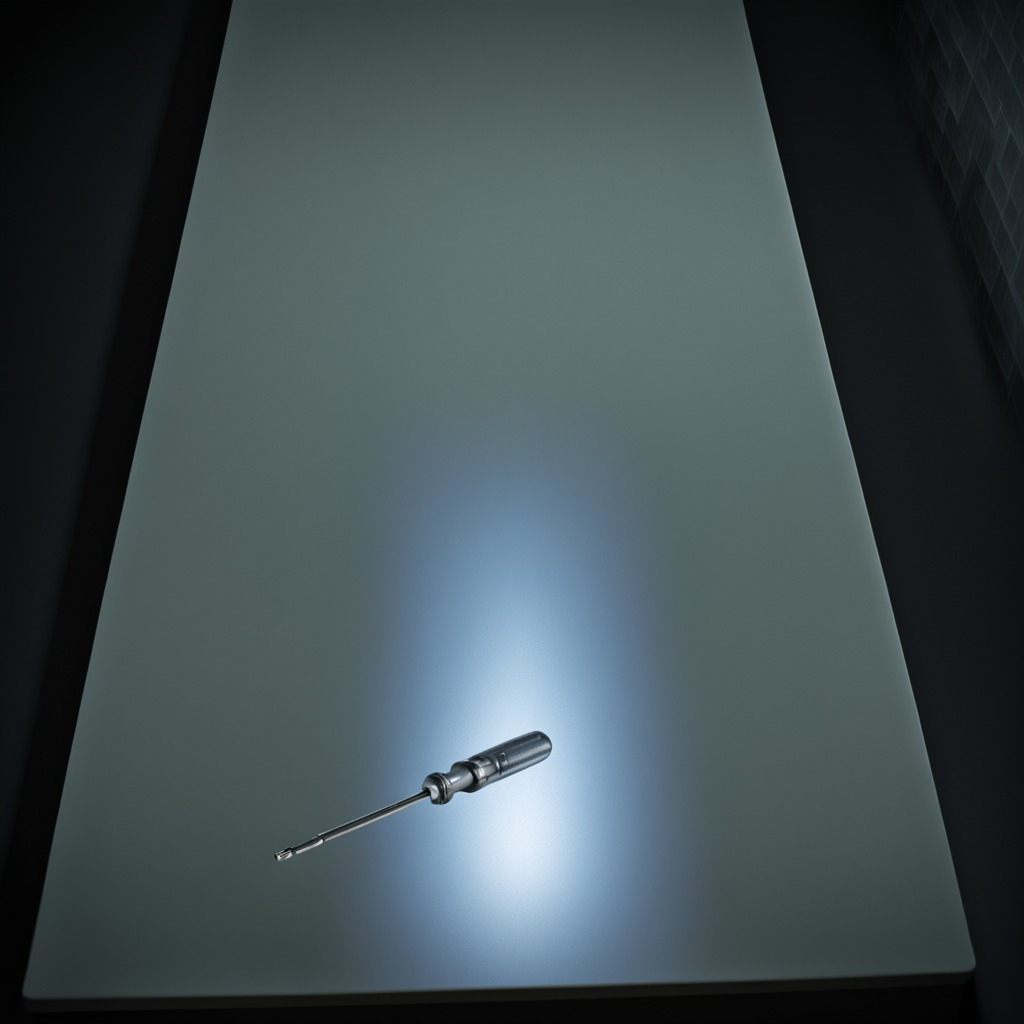
A screwdriver is lying on a clean empty table in a railway signal maintenance room lit by harsh overhead fluorescents.